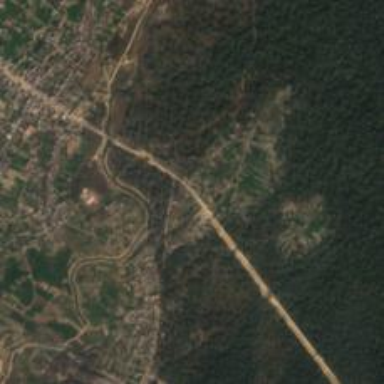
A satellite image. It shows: Trunk highway.